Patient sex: F
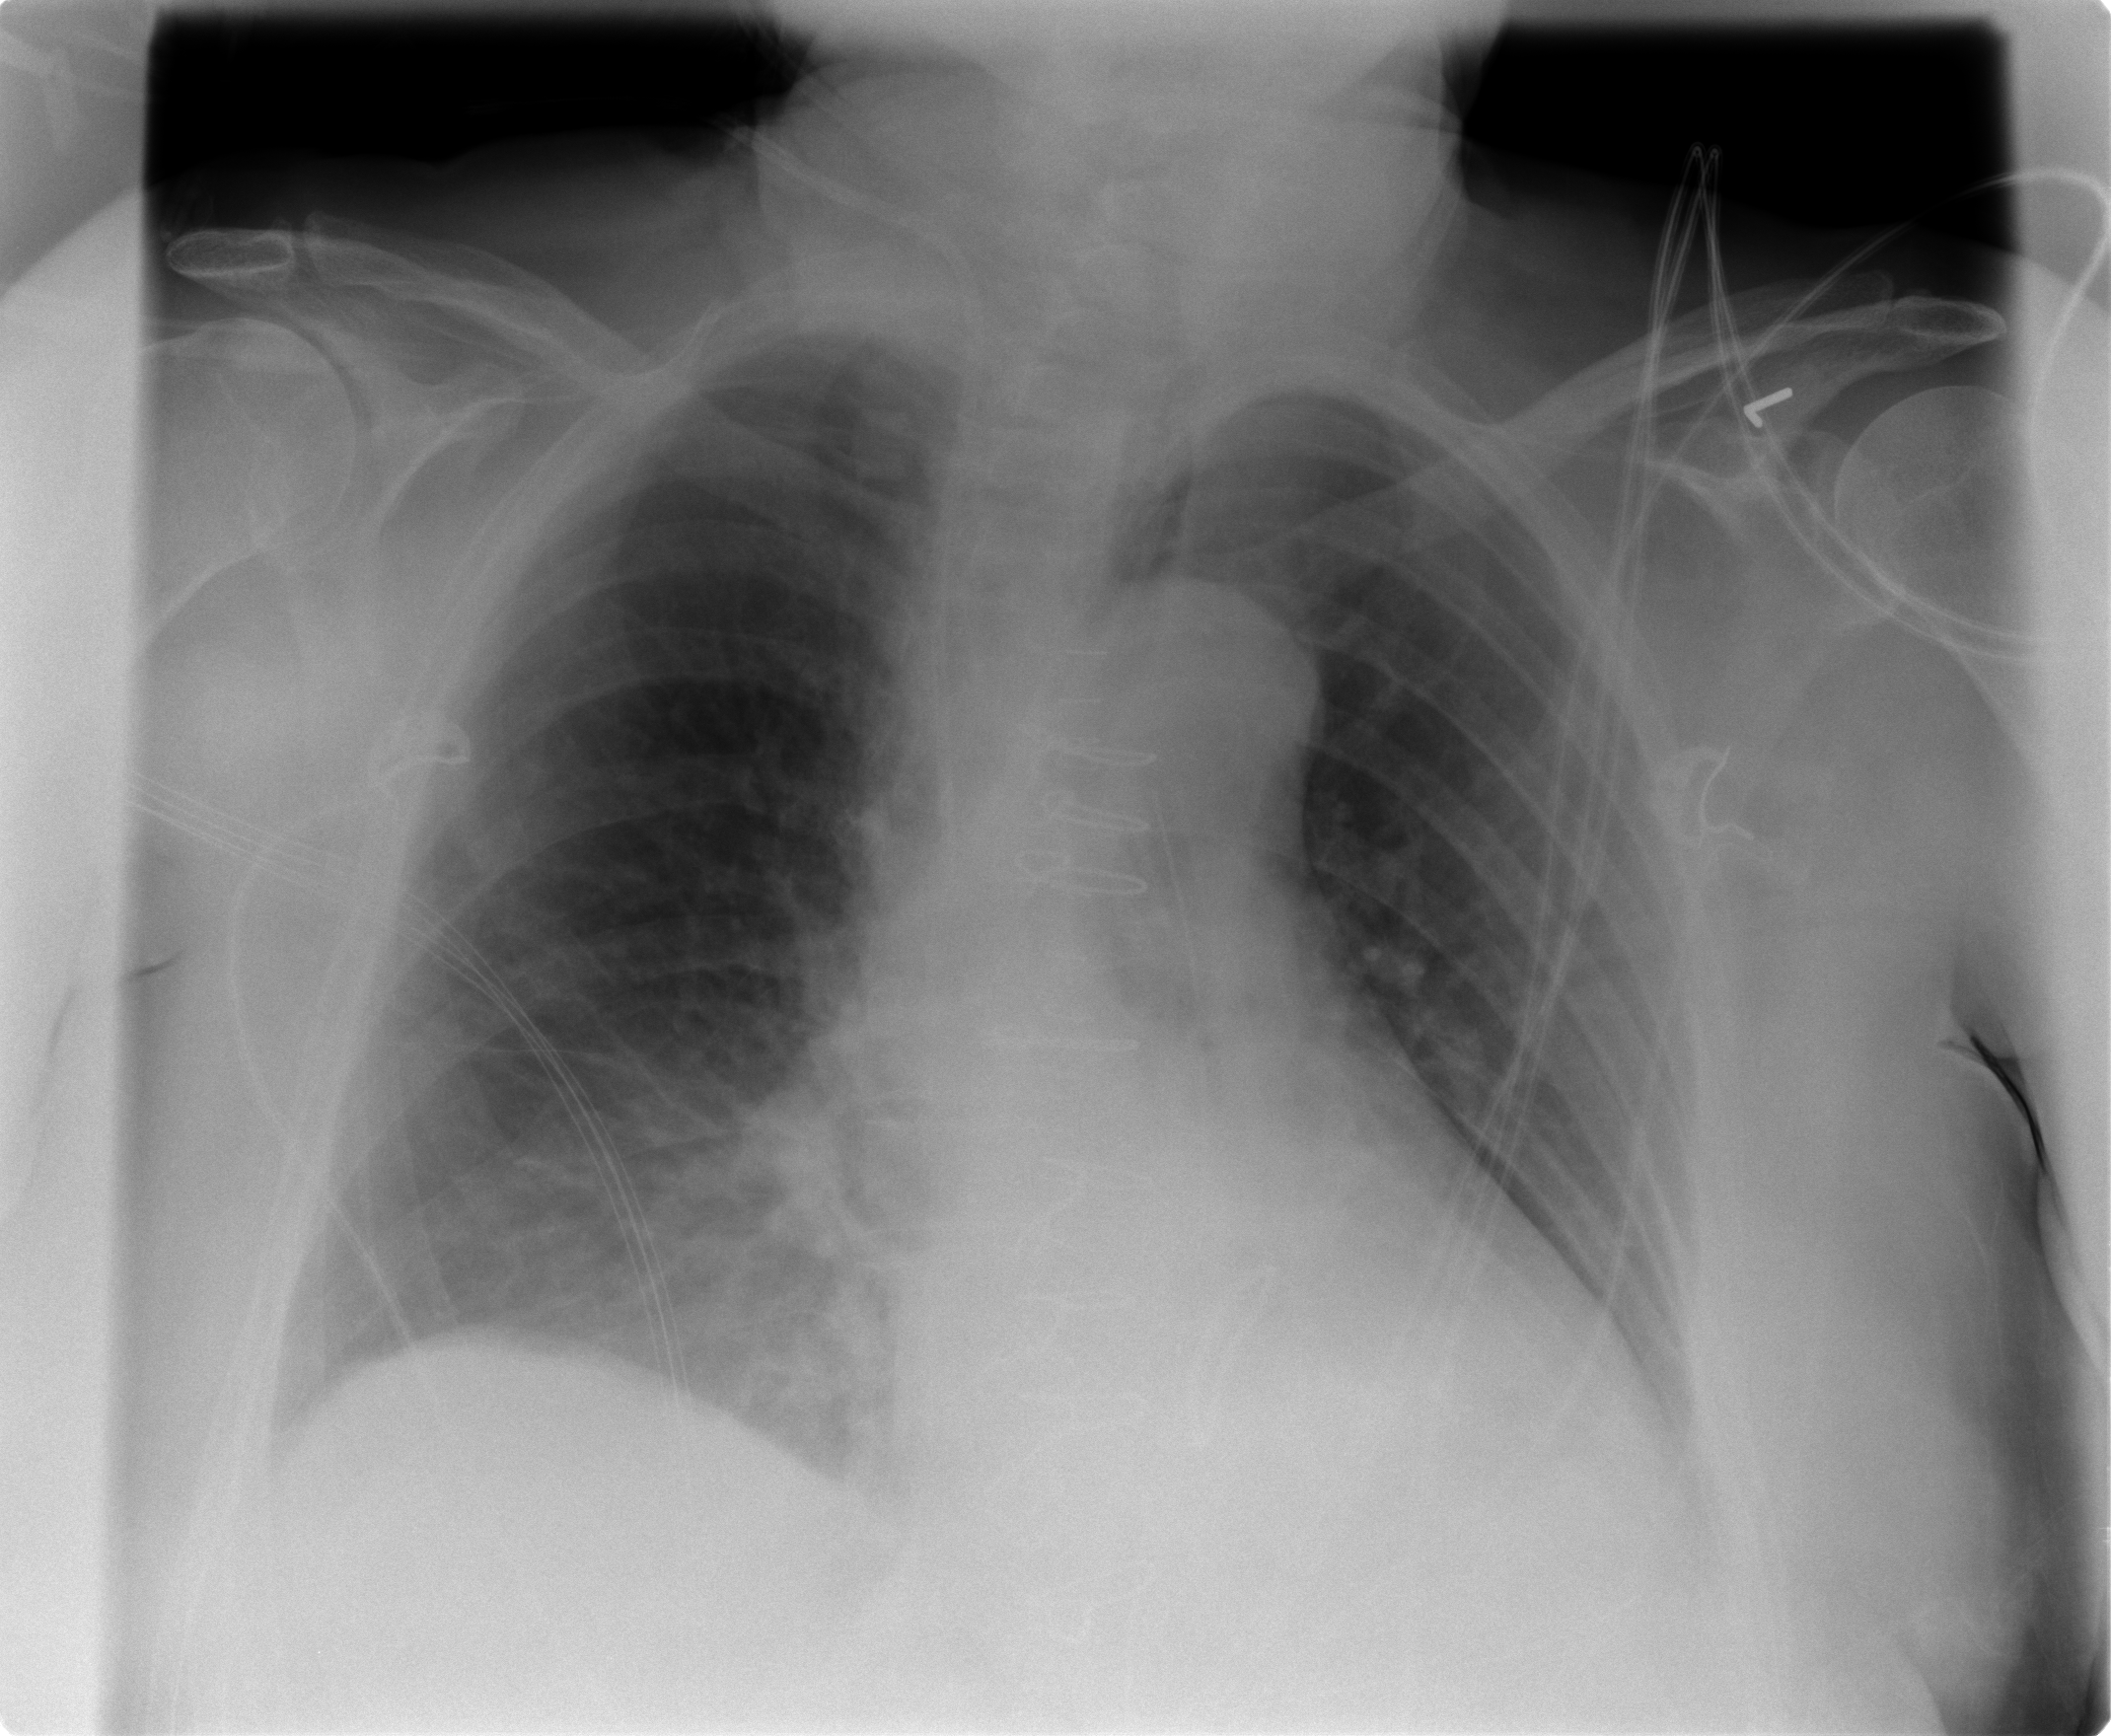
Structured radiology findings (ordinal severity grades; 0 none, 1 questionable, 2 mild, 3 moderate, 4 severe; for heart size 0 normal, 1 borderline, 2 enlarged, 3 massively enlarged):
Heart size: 1
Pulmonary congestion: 2
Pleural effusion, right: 0
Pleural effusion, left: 2
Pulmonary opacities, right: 0
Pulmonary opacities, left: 0
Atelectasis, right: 2
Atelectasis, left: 2